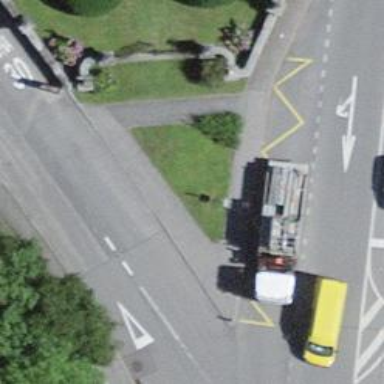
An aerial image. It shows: Bus stop with asphalt surface. This public transport platform is perfect for commuters to wait for their ride.